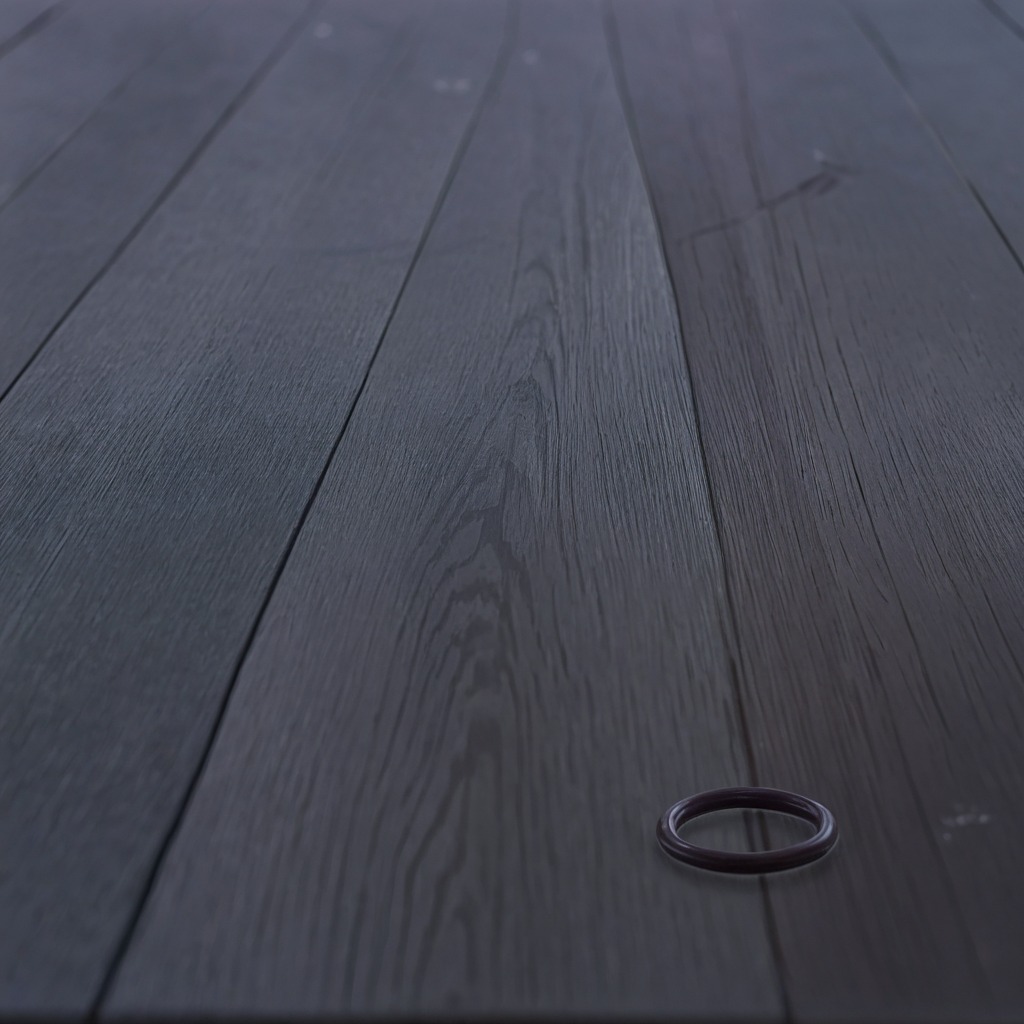
A rubber O-ring is lying on a table with faint burn marks.